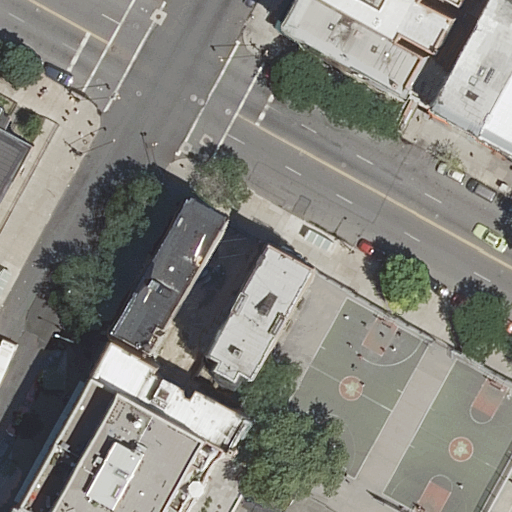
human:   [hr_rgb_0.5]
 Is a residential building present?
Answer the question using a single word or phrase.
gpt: yes

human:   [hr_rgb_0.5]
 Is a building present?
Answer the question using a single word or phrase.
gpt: yes

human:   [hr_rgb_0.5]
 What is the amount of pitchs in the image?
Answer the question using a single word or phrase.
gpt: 3

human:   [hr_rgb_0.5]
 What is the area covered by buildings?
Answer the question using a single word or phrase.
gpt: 2091m2

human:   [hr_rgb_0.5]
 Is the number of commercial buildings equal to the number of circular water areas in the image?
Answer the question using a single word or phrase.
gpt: yes

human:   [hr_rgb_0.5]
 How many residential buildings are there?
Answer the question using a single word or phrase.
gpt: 11

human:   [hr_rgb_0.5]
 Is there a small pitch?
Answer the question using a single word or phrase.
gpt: yes

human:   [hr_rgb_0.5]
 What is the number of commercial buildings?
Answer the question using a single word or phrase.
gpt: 0

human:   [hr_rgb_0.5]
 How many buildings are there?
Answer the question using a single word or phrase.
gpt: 11

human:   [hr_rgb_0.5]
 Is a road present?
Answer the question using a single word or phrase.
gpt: yes

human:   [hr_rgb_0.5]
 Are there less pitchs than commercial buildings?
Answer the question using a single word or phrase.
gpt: no

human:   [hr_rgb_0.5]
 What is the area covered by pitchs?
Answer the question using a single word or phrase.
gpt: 1118m2

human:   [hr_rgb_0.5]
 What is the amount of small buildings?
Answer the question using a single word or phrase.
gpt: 5

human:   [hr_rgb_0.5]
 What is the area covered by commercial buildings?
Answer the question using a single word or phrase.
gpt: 0m2

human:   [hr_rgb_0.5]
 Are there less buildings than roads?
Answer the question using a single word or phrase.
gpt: no

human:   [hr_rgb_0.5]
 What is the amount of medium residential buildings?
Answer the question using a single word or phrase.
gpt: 5

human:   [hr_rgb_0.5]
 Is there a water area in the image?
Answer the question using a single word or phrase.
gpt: no

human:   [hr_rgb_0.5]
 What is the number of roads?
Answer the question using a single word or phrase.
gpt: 4

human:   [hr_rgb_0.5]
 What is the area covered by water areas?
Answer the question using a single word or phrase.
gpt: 0m2

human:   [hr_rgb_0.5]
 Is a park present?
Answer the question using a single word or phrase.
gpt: yes

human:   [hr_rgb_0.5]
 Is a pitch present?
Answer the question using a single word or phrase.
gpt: yes

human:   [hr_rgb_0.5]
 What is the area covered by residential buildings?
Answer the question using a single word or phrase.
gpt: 2091m2

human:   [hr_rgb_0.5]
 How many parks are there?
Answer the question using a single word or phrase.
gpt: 1

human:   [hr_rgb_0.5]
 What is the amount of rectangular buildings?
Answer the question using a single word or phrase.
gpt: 7

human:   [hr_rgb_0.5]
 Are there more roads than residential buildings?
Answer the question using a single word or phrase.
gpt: no

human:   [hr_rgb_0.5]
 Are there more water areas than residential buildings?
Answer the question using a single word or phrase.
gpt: no

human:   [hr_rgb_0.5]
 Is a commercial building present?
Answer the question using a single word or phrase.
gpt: no

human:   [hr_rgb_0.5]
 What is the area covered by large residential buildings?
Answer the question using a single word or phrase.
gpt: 786m2

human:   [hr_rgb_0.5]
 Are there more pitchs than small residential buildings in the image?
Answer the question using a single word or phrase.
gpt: no

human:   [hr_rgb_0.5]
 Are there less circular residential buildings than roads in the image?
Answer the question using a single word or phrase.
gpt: yes

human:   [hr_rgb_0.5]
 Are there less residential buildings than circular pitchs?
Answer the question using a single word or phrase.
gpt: no

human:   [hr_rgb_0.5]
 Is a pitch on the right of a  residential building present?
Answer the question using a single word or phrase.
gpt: yes

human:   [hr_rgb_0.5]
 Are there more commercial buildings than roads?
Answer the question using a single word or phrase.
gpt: no

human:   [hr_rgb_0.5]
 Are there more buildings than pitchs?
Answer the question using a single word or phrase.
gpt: yes

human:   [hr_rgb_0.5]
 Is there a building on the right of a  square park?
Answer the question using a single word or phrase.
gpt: no

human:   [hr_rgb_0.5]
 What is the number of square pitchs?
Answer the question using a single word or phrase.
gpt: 0

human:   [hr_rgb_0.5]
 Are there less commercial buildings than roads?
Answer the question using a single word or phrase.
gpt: yes

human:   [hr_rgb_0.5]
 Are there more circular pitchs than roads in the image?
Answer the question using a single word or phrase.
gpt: no

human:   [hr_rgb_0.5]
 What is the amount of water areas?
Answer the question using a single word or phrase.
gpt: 0

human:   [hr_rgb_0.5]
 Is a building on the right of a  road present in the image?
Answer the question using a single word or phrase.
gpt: yes

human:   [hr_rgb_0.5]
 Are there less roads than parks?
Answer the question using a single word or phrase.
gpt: no

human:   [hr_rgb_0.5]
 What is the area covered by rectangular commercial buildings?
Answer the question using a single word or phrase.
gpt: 0m2

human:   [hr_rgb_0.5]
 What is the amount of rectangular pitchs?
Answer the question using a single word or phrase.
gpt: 3

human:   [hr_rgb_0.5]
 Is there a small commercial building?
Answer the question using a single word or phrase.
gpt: no

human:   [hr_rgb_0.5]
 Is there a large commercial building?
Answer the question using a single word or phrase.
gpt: no

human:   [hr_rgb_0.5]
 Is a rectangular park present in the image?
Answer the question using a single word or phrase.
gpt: no

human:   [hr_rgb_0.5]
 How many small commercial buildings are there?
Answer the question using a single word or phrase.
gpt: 0

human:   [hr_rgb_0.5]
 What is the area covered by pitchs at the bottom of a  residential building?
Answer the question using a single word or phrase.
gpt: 1118m2

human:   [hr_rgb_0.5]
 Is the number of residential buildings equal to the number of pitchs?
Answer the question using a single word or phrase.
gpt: no

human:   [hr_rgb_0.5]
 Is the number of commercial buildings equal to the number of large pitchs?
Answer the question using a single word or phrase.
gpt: no

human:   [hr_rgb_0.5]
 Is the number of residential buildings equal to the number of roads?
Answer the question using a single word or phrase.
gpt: no

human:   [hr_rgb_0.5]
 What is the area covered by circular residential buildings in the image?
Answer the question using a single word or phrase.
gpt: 0m2

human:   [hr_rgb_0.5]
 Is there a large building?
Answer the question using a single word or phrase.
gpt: yes

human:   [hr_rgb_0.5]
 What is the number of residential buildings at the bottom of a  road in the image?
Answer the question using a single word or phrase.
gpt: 7

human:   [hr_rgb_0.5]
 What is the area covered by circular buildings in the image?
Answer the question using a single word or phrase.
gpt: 0m2

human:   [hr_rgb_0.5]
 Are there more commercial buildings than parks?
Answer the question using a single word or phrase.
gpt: no

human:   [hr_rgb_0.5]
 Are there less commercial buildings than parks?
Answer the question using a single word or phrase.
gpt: yes

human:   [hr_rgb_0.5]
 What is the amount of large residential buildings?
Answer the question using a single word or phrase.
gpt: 1

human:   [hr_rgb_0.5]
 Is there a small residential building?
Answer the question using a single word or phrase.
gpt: yes

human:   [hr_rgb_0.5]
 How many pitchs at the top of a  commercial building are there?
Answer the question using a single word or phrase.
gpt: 0

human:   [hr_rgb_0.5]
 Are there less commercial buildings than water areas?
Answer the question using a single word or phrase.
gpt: no

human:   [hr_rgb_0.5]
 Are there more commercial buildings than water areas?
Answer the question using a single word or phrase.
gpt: no

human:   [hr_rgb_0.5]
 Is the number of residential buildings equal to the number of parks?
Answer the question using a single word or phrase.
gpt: no

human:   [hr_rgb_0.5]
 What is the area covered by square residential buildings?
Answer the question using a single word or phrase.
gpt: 0m2